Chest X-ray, PA view. Patient: 48 years old, sex F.
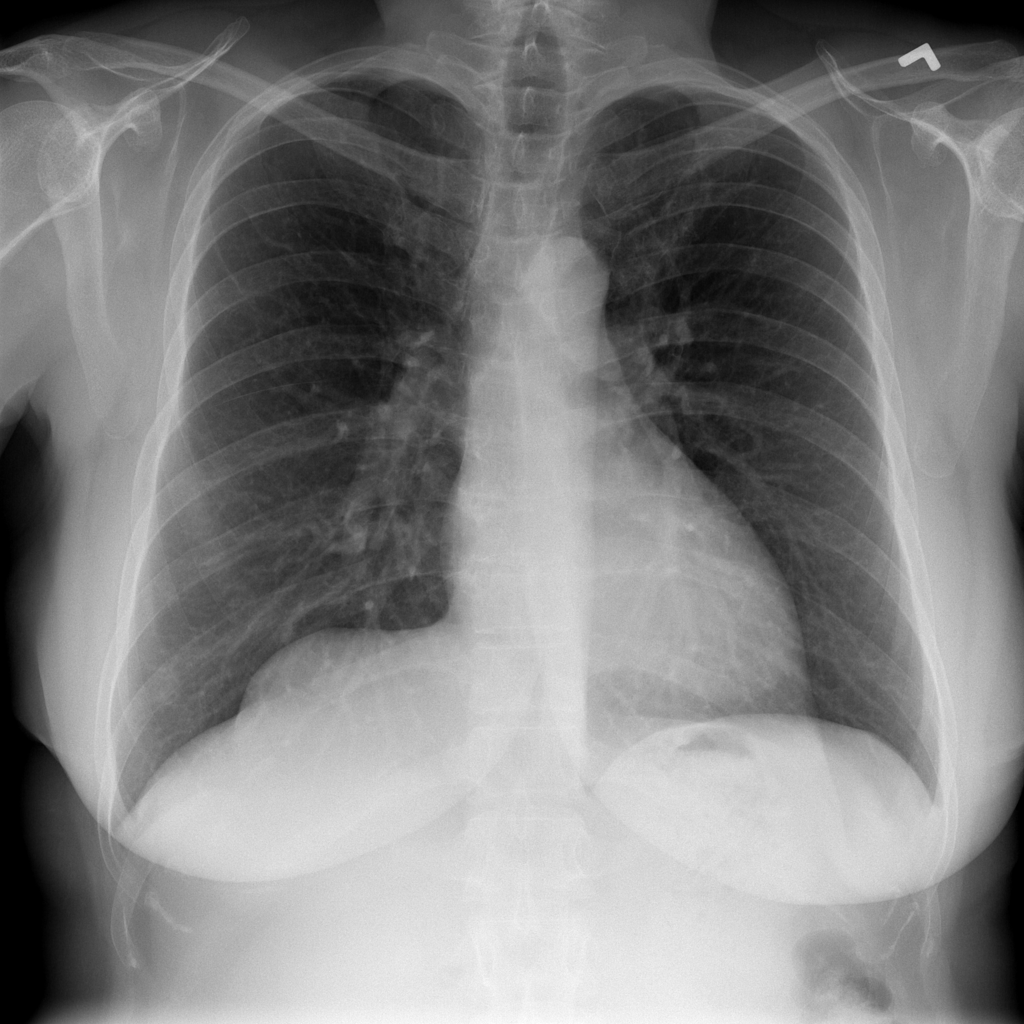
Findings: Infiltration